Question: I am creating an Windows Explorer kind of app using metro UI. I want to show content of a certain folder in my User folder.
I wanted to know if it is possible to access the folders and files inside users folder and how do I do it?
I tried using StorageFolder. For documents folder, it gives me an exception.

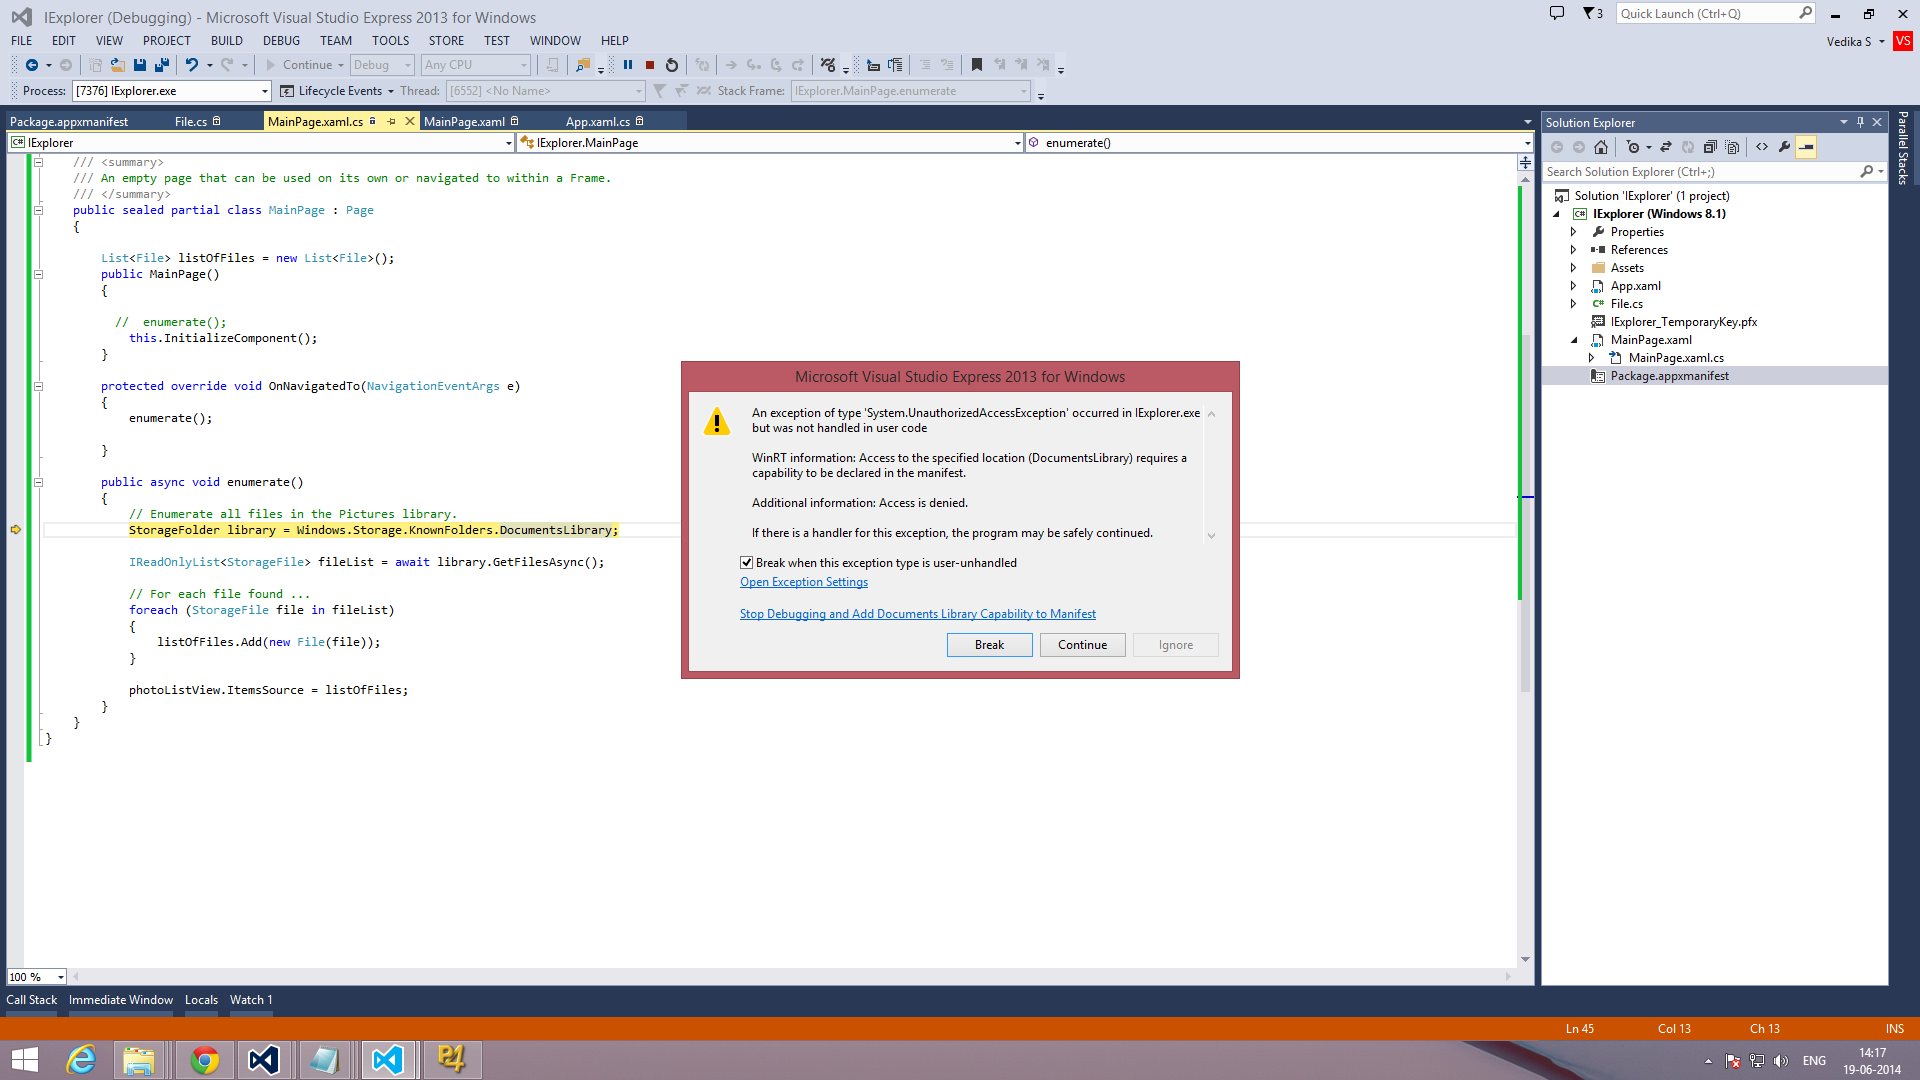
Answer: The KnownFolders.DocumentsLibrary folder has restrictions on its use. You have to manually declare the capability in your manifest, declare specific file types you want to access, and then to publish the app in the Store you have to be using a company account (not an individual account), and have to submit written justification for your programmatic use of the folder.
See <URL>.
Note that this is for access without user consent. If you use the file picker, the user can of course point to the documents folder thereby giving you permission to use it. But without that, you need to use your app data folders where you do have programmatic access.
The underlying reasoning here is that files that your app it generating for its own use, that don't have direct meaning to the user, should go in app data to avoid polluting a folder like Documents with stuff that the user doesn't know what to do with. For "user data" files--which the user does understand, you should give them the option to choose where those files go, hence the use of the file picker.
A few file types like music, pictures, and video have direct library access via manifest capabilities, but in that case the user generally understands that they're working with that kind of data.